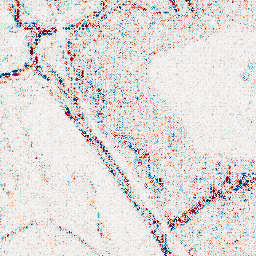
Category: wavelet
Decomposition family: wavelet_reverse_biorthogonal
Decomposition parameters: wavelet: rbio4.4
level: 1
Upsampling method: sinc_hamming
Upsampling parameters: scale: 8
kernel_size: 16
Upsampling scale: 8